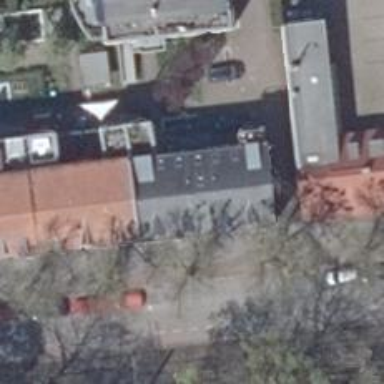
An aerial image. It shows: Beauty shop.